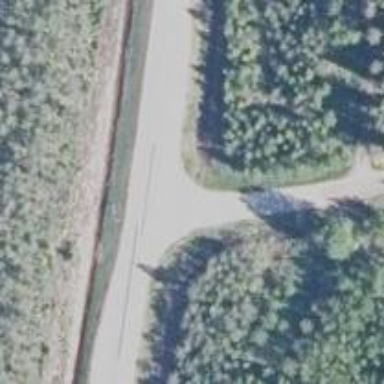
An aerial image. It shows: Tertiary road.